What distinguishes these two images?
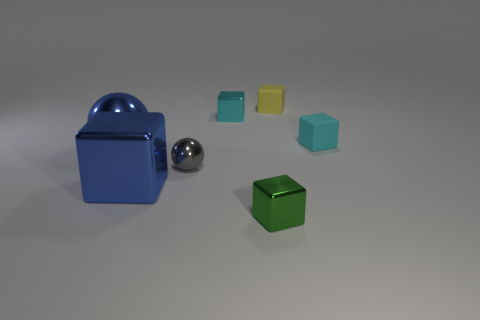
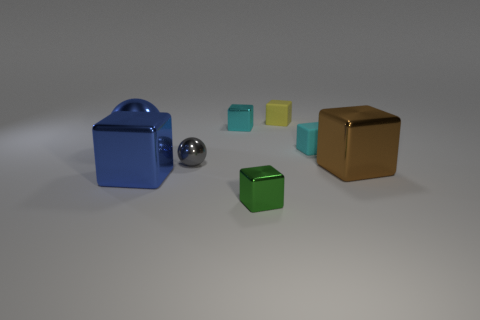
the brown metal object has been newly placed
the brown metal thing has appeared
the large brown metallic block to the right of the gray metallic thing has been added
the large brown shiny object has appeared
the large brown metallic block on the right side of the yellow thing has appeared
the big brown metallic block that is on the right side of the tiny green metal block has appeared